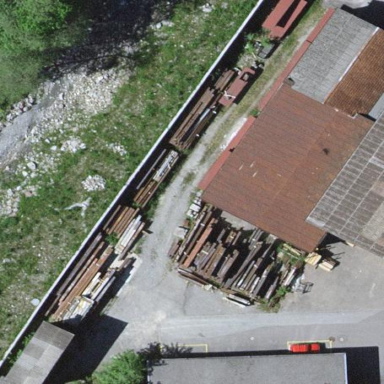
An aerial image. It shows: Industrial building.